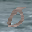
Label: 0